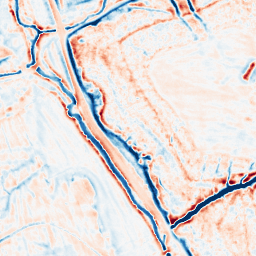
Category: edge_preserving
Decomposition family: bilateral
Decomposition parameters: d: 15
sigma_color: 75
sigma_space: 25
Upsampling method: bilinear
Upsampling parameters: scale: 2
Upsampling scale: 2